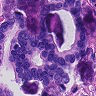
Metastatic tissue present: yes